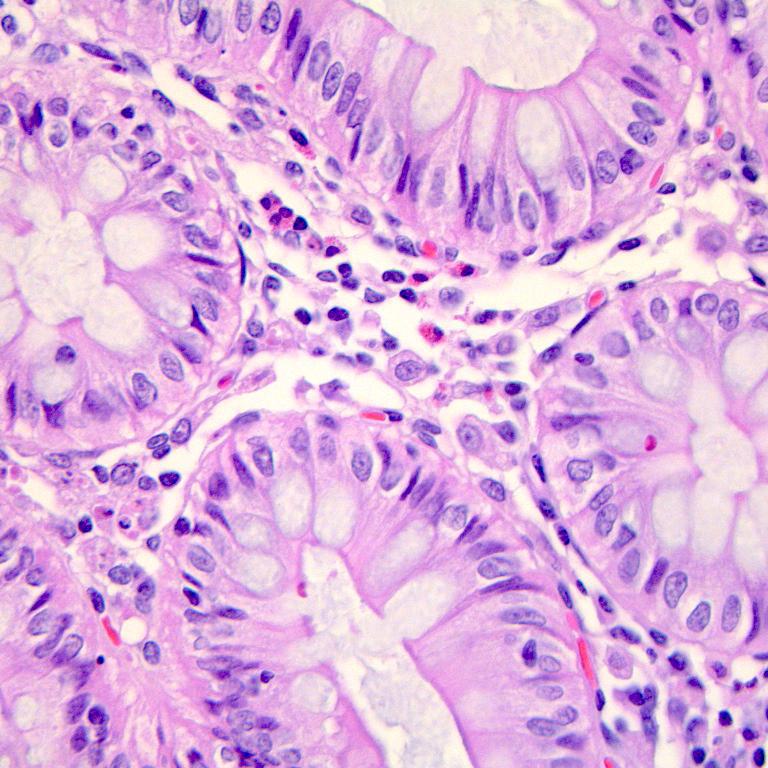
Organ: colon
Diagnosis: benign